Question: I am mocking for unit test cases, as don't want to hit actual database integration.
But it is decreasing my code coverage (Red indicates missing coverage).

Below is the snippet used. Same case happens by using user defined mappers.
'''
final List<String> resultList = new ArrayList<String>();
resultList.add("test1");
resultList.add("test2");
final JdbcTemplate template = Mockito.mock(JdbcTemplate.class);
Mockito.when(
template.query(Mockito.anyString(), Mockito.any(Object[].class),
Mockito.any(RowMapper.class))).thenReturn(resultList);
sampleDao.setJdbcTemplate(template);
'''
Any ideas for 'increasing code' coverage in dao class. All methods doesn't suit for user defined row mappers in my case.
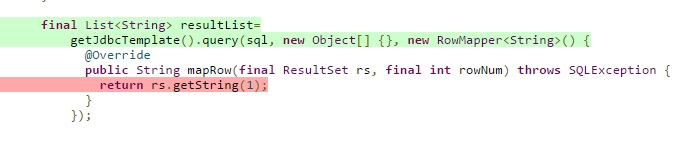
Answer: One way of doing this is as follows:
'''
final List<String> resultList = new ArrayList<String>();
resultList.add("test1");
resultList.add("test2");
final JdbcTemplate template = mock(JdbcTemplate.class);
when(template.query(anyString(), any(Object[].class), any(RowMapper.class)))
.thenAnswer(new Answer<List<String>>() {
@Override
public Object answer(InvocationOnMock invocation) throws Throwable {
// Fetch the method arguments
Object[] args = invocation.getArguments();
// Fetch the row mapper instance from the arguments
RowMapper<String> rm = (RowMapper<String>) args[2];
// Create a mock result set and setup an expectation on it
ResultSet rs = mock(ResultSet.class);
String expected = "value returned by query";
when(rs.getString(1)).thenReturn(expected);
// Invoke the row mapper
String actual = rm.mapRow(rs, 0);
// Assert the result of the row mapper execution
assertEquals(expected, actual);
// Return your created list for the template#query call
return resultList;
}
});
'''
But as you can see, it's a lot of code to test the row mapper :)
Personally, I would prefer going with an integration test OR moving the row mapper to a class of its own and unit testing it separately.